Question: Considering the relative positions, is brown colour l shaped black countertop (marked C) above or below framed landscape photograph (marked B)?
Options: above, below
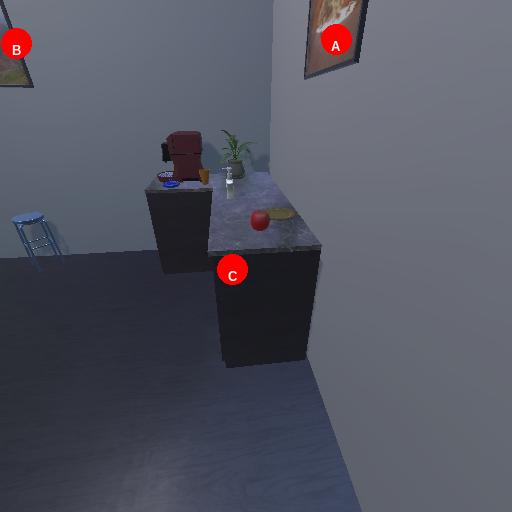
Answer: above